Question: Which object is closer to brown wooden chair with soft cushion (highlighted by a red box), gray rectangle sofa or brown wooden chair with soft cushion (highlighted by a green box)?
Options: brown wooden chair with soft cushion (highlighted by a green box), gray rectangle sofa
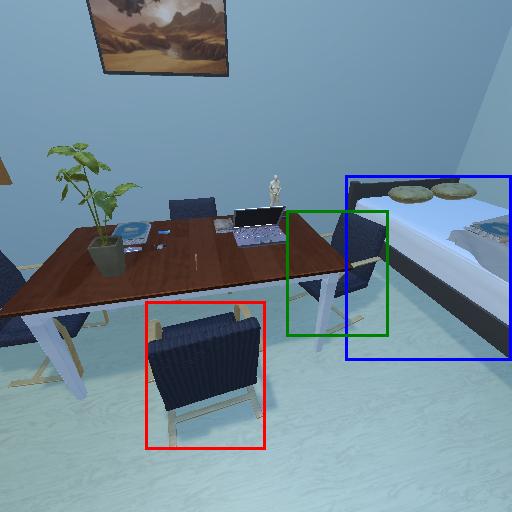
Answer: brown wooden chair with soft cushion (highlighted by a green box)